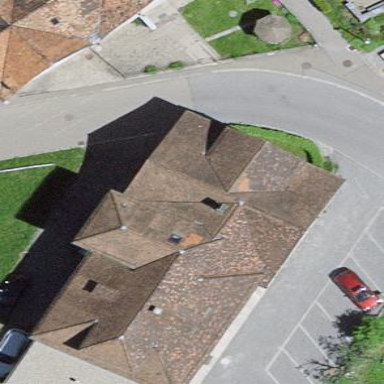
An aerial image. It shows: Building.